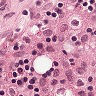
Metastatic tissue present: no